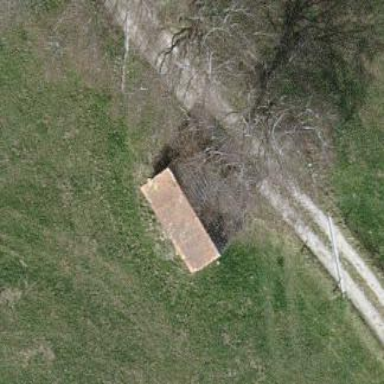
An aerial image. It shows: Barn.